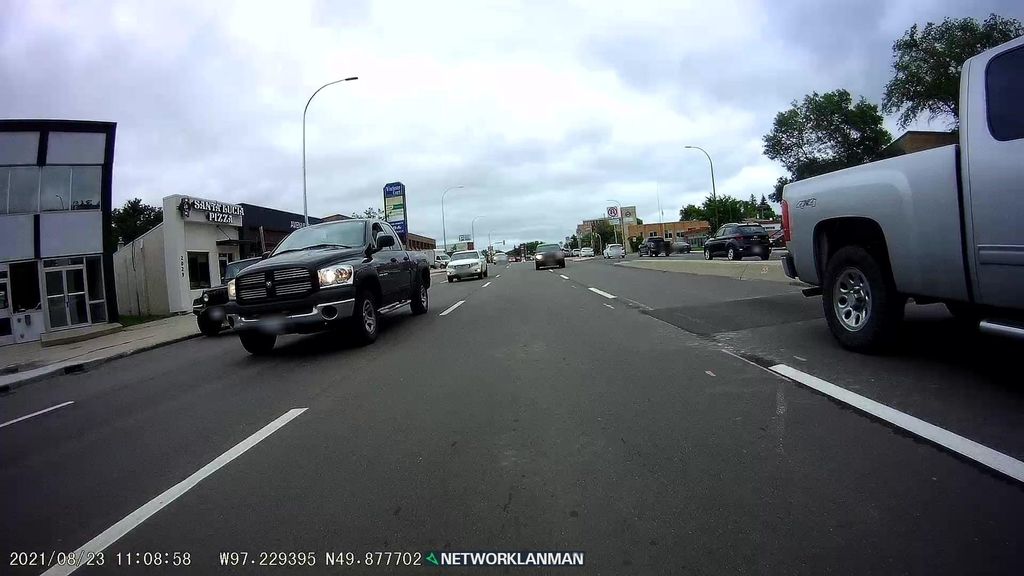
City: winnipeg